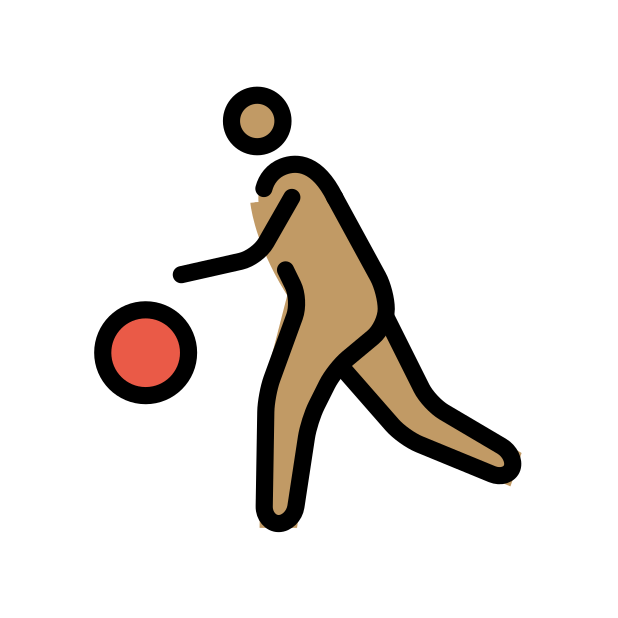
person bouncing ball: medium skin tone